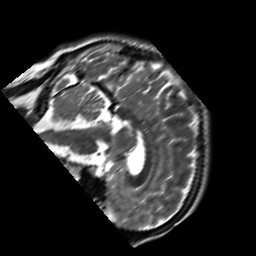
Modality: T2w
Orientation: sagittal
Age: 27
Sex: male
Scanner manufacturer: siemens
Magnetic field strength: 3 T
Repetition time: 7 s
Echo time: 0.09 s